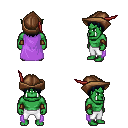
a pixel art fantasy rpg character, male body template, orc, green skin, lavender cape, white pants, raven plain hairstyle, leather cap, leather bracers, four views (front, back, left, right), 2x2 character sprite sheet, small pixel art, hard edges, no anti-aliasing